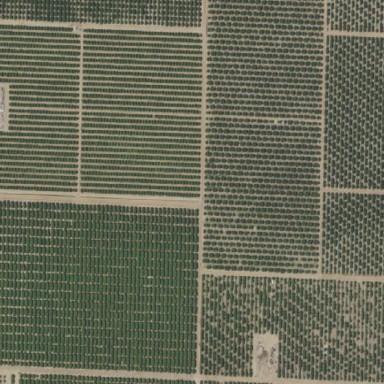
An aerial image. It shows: Orange orchard with rows of vibrant orange trees.